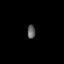
Tissue: prostate
Cell type: Epithelial cells
Senescence score: 0.7218
Nuclear area (px): 109
Mean DAPI intensity: 94.33